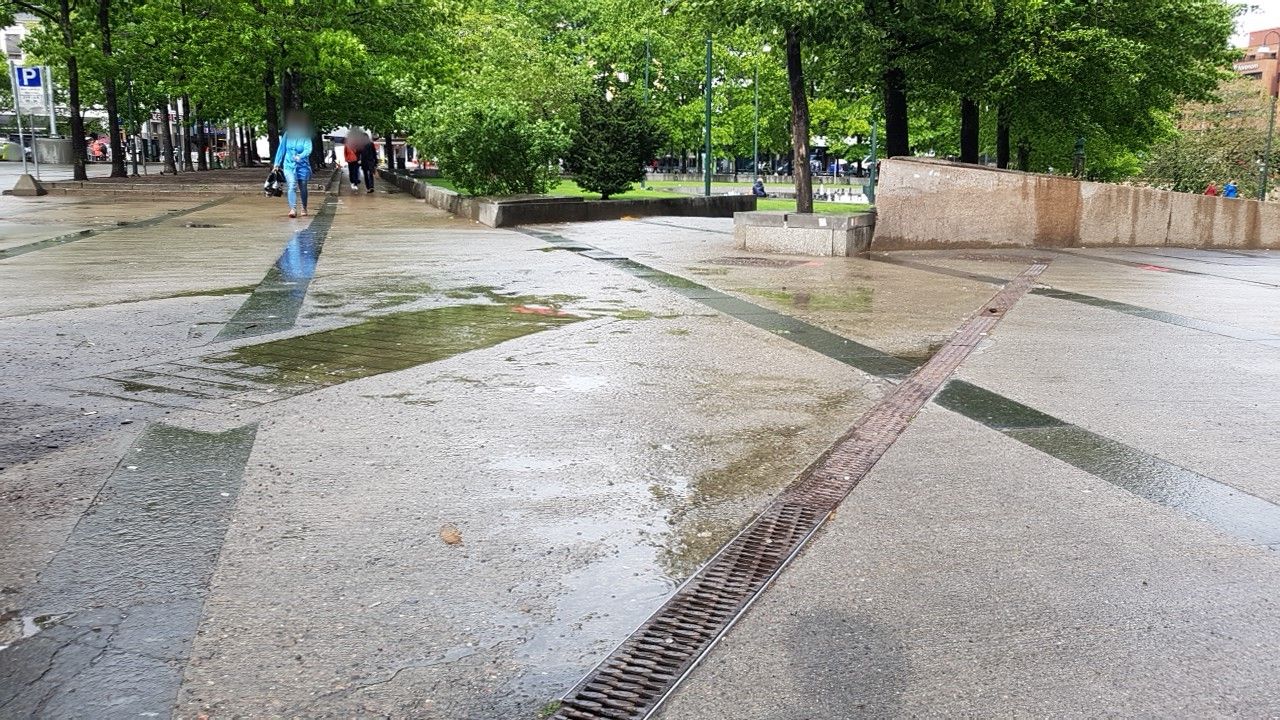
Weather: clear
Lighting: day
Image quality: good
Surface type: walking surface
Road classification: pedestrian
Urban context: urban centre
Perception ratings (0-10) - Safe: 3.7, Lively: 5.87, Beautiful: 4.11, Boring: 1.26, Depressing: 4.1, Wealthy: 4.73